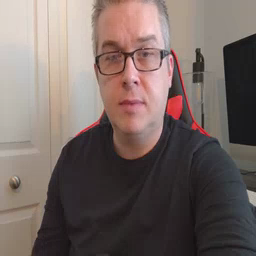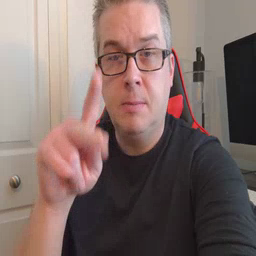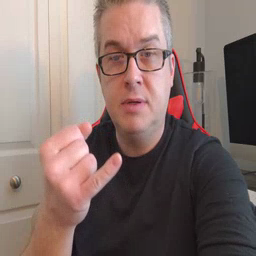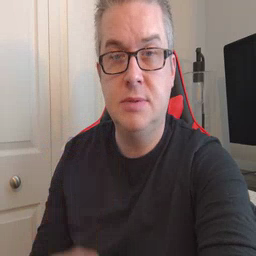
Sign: pajamas